Field crop: maize
Growth stage: 2
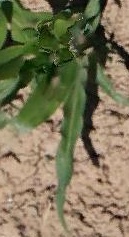
Species: maize